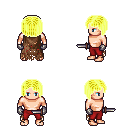
a pixel art fantasy rpg character, male body template, human, light skin, brown tattered cape, red pants, gold pageboy hairstyle, metal gloves, dagger, four views (front, back, left, right), 2x2 character sprite sheet, small pixel art, hard edges, no anti-aliasing